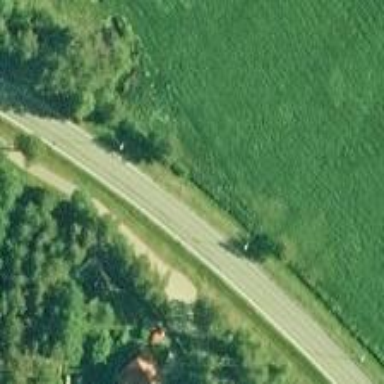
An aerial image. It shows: Secondary road with asphalt surface.